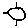
Label: sun